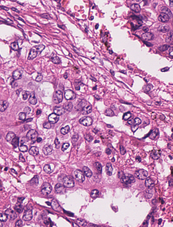
Tumor epithelial tissue: yes
Tumor-associated stroma tissue: yes
Normal tissue: no